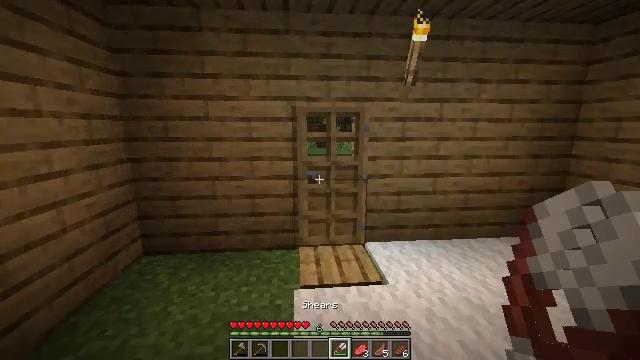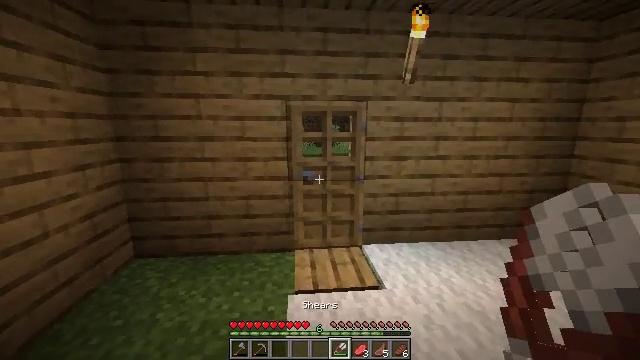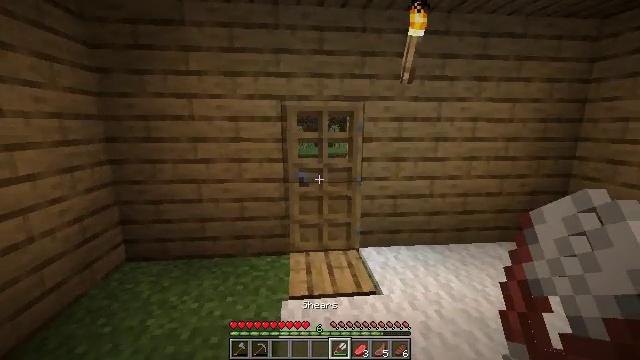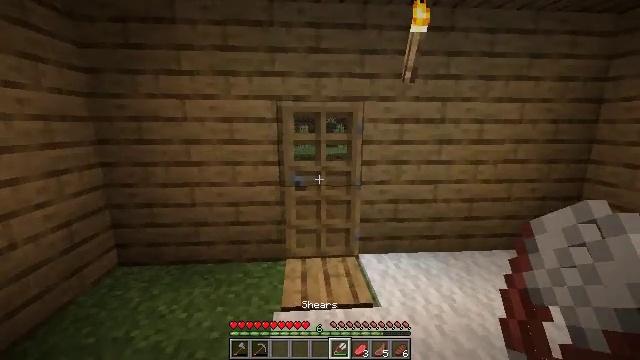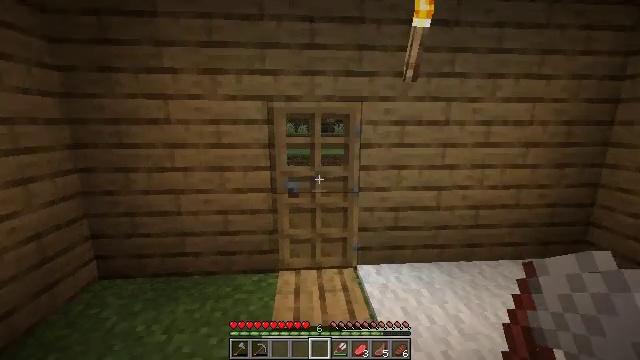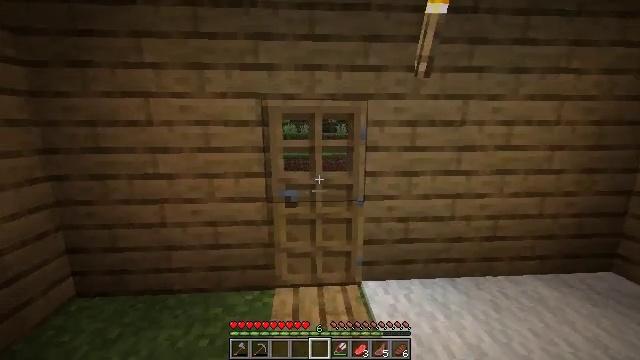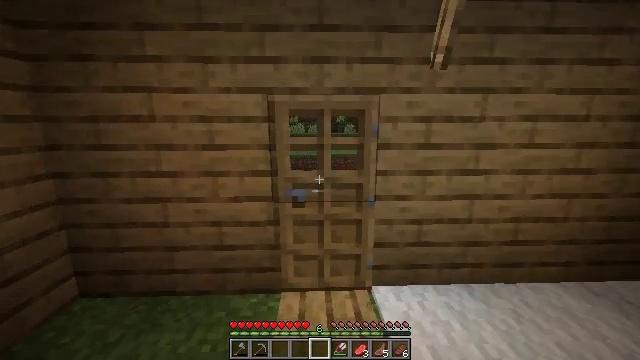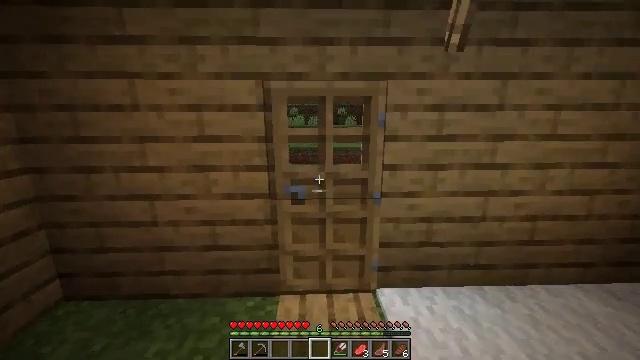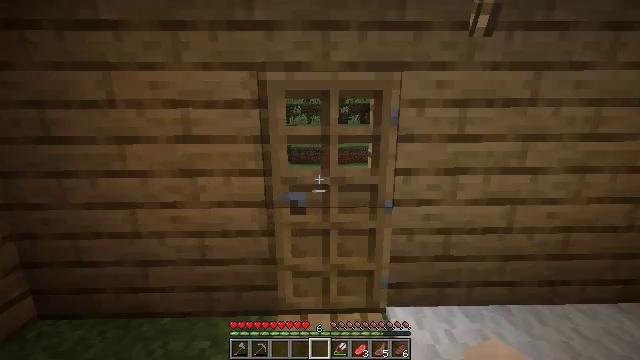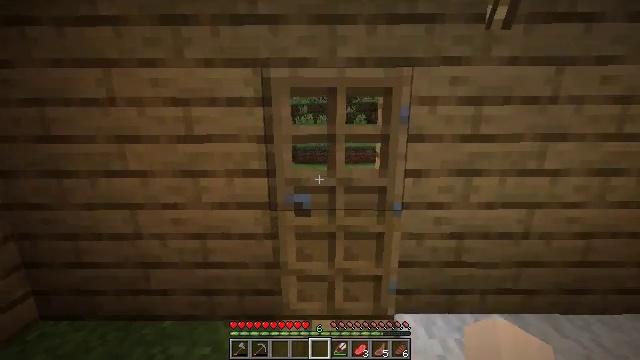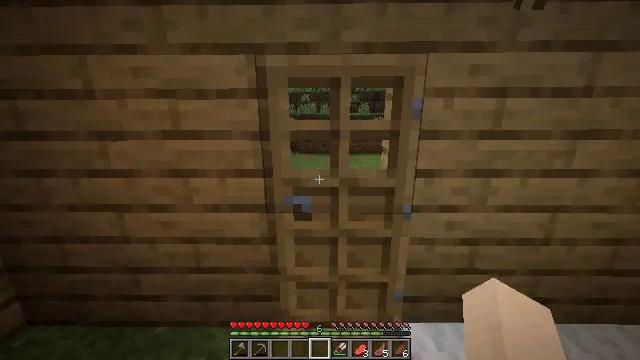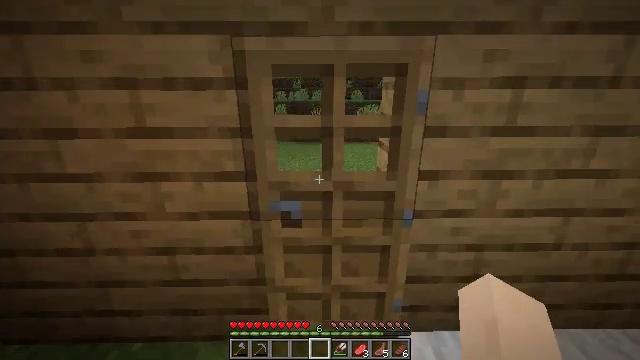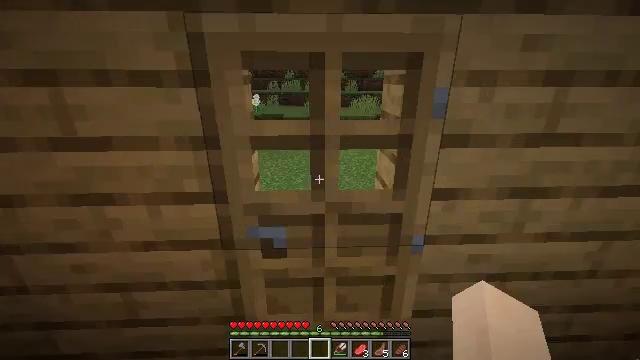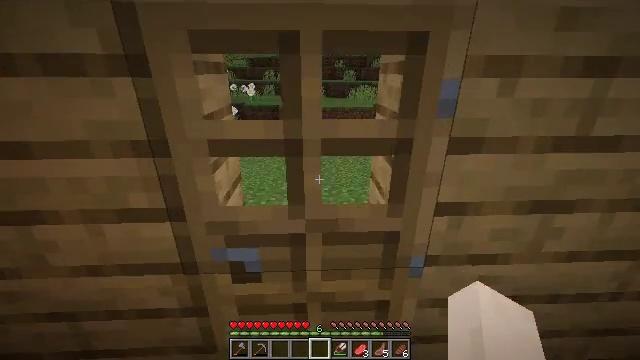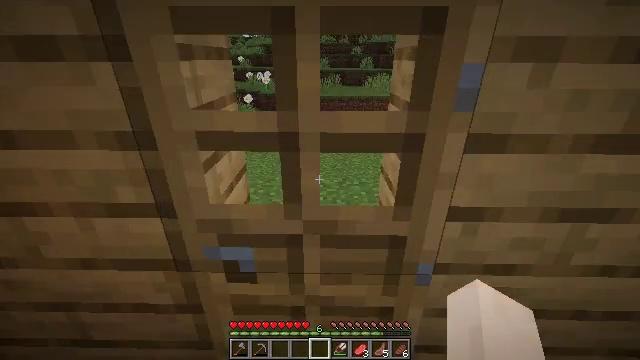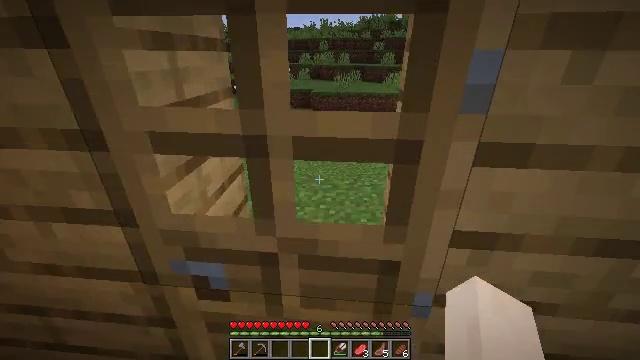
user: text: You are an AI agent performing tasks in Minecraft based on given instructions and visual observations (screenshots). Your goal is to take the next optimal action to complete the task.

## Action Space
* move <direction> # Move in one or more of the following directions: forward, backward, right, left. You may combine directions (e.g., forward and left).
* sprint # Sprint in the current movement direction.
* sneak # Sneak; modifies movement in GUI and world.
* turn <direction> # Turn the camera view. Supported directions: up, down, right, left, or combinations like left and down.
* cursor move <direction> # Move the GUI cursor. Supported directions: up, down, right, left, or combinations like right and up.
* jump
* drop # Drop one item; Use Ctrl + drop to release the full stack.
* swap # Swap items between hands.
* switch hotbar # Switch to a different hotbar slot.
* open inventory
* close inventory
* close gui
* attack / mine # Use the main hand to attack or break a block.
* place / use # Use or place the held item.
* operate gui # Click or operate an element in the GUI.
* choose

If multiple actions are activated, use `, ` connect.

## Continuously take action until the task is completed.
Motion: motion action
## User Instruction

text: Turn wool into a white carpet using the crafting table.
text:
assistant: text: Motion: move forward and move right
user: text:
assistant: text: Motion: move forward and move right
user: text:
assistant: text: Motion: move forward, turn left
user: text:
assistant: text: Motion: move forward
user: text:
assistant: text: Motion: move forward
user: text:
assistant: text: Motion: move forward, turn left
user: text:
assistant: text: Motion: move forward, turn down
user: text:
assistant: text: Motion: move forward
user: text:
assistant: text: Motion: move forward, turn left
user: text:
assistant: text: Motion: move forward, turn down
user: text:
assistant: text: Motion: move forward, turn right and down
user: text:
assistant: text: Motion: move forward, turn right and down
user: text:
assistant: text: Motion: move forward and move right, turn down
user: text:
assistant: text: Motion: move forward and move right, turn left and down
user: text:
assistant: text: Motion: move forward and move right, turn left
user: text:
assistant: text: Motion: move forward, turn left and down
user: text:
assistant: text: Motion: turn left and down
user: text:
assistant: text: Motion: turn left and down
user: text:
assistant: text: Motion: turn left
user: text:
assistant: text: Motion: turn left
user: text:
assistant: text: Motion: turn left and up
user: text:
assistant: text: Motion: no_op
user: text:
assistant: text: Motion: no_op
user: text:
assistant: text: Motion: move left
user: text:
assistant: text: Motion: move forward and move left
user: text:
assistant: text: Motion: move forward and move left
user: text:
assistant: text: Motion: move forward and move left, turn left and down
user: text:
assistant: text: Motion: move forward and move left, turn left and up
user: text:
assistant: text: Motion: move forward and move left, turn left and up
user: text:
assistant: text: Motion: move forward and move left, turn left